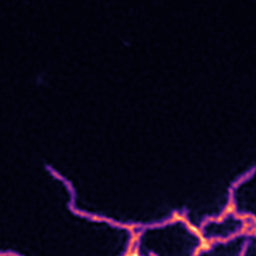
Label: Super-resolution ER image